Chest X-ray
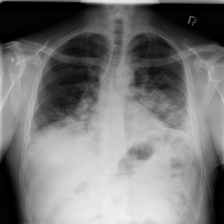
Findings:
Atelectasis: negative
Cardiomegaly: negative
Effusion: negative
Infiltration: positive
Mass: negative
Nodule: negative
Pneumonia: negative
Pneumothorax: positive
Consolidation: negative
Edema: negative
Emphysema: negative
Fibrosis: negative
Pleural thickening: negative
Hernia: negative